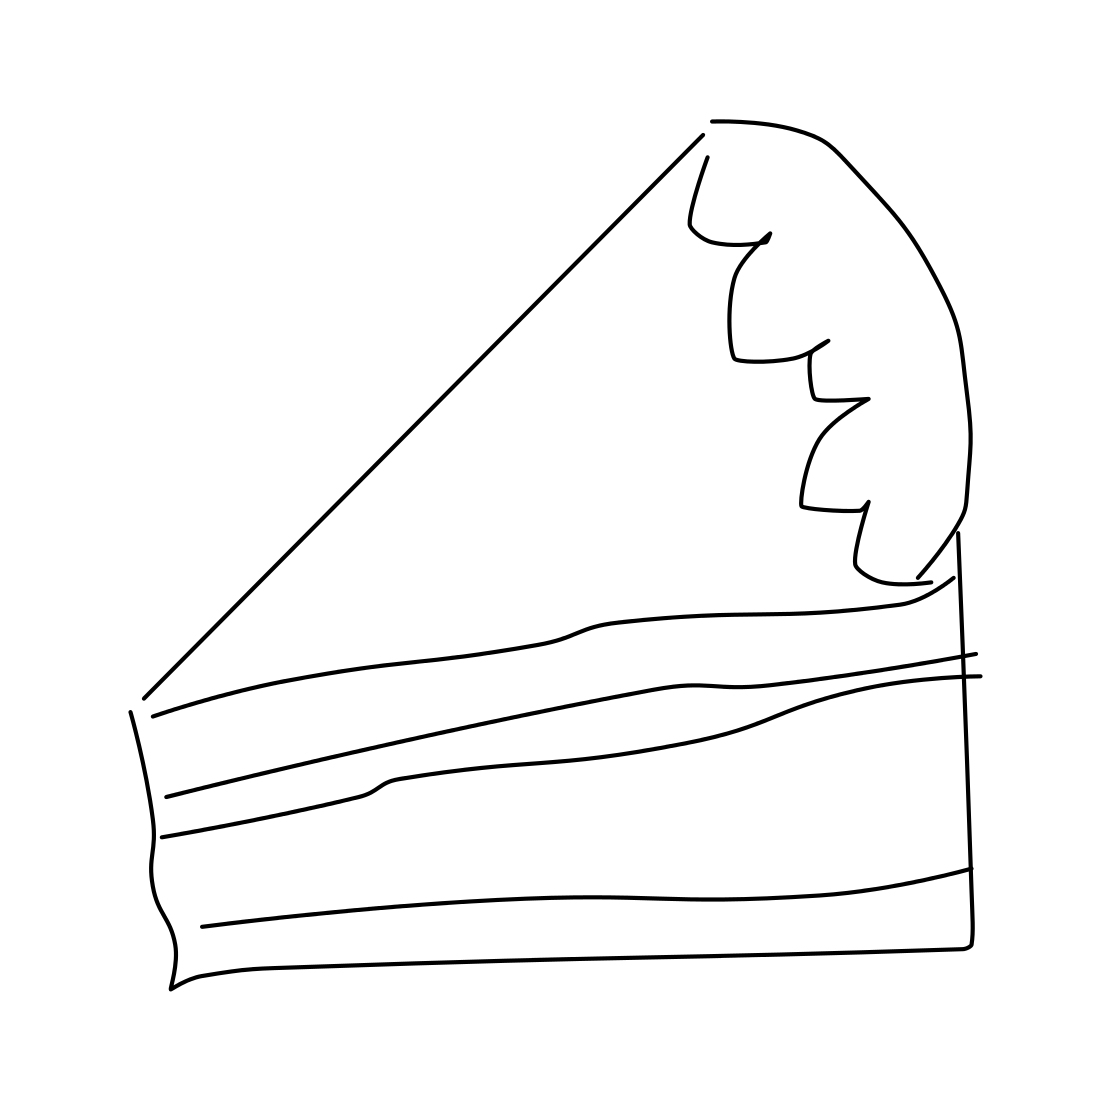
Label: cake